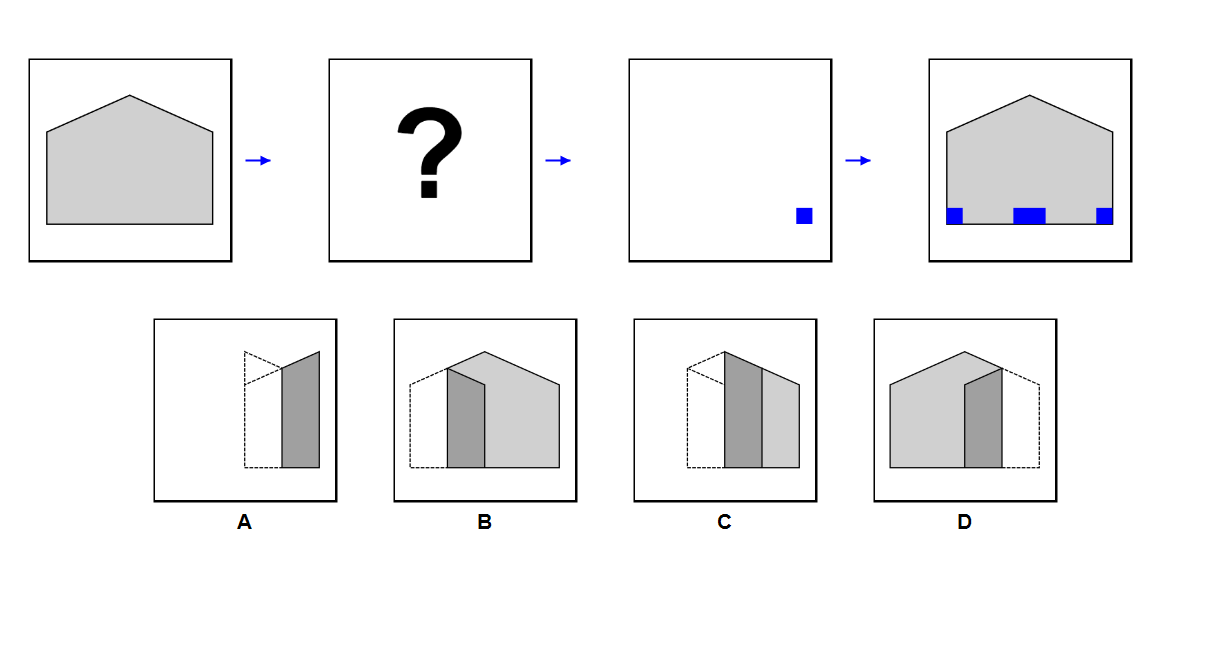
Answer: D